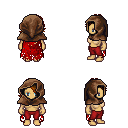
a pixel art fantasy rpg character, female body template, human, tanned skin, red tattered cape, red pants, brunette swoop hairstyle, cloth hood, four views (front, back, left, right), 2x2 character sprite sheet, small pixel art, hard edges, no anti-aliasing